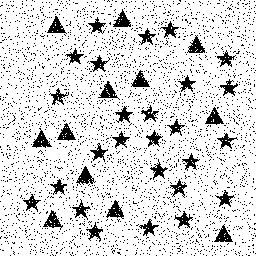
Squares: 0
Triangles: 12
Stars: 26
Total shapes: 38